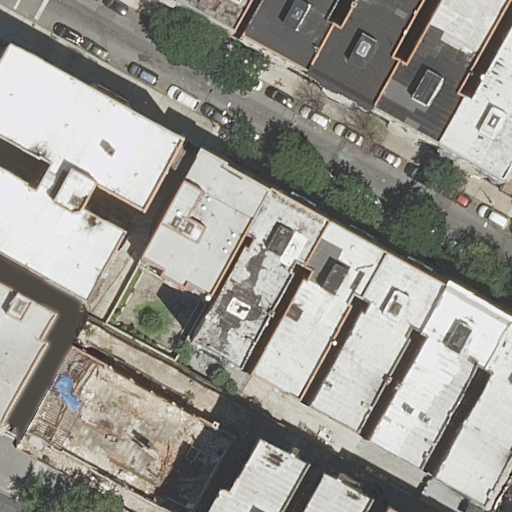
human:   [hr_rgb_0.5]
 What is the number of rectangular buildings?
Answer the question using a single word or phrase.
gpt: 6

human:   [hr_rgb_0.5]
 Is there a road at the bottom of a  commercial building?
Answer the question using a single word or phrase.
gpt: no

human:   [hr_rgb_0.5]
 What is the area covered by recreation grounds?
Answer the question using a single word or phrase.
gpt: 0m2

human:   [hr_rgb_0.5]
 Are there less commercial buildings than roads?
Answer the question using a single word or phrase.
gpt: yes

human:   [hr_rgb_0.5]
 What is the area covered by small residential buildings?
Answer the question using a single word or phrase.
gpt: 43m2

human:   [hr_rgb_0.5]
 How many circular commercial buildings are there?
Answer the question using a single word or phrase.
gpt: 0

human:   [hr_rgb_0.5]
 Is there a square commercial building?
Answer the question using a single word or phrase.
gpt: no

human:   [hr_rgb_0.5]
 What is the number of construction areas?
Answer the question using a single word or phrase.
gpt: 0

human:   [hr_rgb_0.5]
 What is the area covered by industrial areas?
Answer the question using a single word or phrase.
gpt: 0m2

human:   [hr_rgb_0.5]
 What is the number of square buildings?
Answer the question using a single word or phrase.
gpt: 0

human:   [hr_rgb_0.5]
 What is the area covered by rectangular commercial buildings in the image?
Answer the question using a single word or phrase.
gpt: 0m2

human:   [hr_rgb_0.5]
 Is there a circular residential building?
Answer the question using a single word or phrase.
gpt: no

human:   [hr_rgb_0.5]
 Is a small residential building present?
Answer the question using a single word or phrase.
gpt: yes

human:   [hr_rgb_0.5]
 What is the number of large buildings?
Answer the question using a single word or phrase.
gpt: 2

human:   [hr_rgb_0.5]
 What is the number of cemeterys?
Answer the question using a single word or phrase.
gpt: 0

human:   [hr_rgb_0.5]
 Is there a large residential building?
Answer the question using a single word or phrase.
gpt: yes

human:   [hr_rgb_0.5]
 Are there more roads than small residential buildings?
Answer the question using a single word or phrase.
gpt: no

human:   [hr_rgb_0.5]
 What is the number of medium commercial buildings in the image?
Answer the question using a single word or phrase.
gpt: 0

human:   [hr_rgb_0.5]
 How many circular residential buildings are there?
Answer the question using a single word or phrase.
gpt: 0

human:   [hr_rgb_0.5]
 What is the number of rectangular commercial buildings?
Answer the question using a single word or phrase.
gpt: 0

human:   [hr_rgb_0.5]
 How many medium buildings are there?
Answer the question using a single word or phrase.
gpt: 12

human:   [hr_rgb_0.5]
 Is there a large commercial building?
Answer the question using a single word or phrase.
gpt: no

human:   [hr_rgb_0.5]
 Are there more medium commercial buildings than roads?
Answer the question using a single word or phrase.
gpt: no

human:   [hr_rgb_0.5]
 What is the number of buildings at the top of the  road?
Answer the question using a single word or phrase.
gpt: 3

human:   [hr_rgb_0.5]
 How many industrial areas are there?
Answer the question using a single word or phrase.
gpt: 0

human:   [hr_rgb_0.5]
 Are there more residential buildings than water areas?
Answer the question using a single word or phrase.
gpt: yes

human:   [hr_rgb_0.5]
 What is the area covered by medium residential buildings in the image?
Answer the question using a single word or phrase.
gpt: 3694m2

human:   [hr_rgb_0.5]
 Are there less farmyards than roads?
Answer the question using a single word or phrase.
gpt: yes

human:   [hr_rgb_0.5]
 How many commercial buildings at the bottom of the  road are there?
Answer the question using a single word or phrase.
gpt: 0

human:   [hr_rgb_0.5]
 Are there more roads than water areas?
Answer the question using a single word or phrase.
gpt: yes

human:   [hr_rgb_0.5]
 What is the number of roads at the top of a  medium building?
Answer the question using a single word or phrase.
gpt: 1

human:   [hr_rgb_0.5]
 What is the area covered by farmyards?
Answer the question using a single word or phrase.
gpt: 0m2

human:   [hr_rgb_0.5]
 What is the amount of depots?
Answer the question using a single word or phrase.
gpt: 0

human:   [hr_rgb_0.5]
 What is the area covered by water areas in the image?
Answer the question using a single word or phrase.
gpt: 0m2

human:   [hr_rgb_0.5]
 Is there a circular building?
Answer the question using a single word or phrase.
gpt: no

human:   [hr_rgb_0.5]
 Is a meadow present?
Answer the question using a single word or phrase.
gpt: no